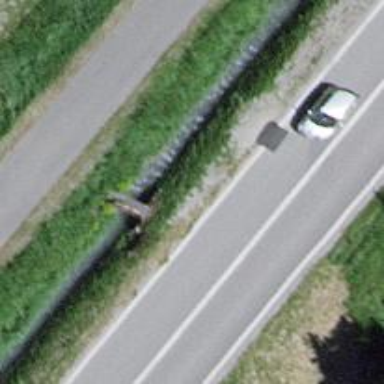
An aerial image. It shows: Culvert tunnel underneath ditch.